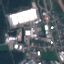
Label: Industrial